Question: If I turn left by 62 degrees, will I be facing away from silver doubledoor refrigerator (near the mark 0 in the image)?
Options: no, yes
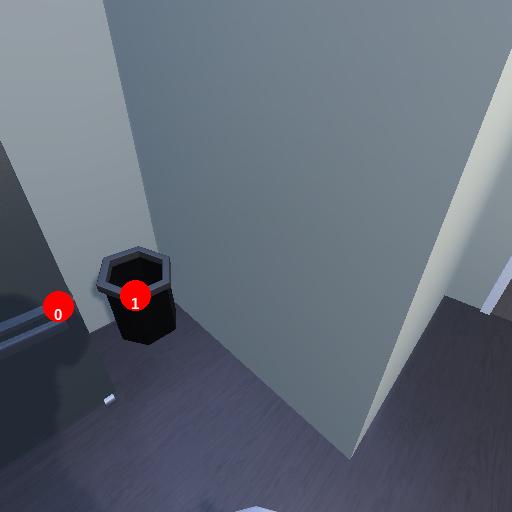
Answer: no